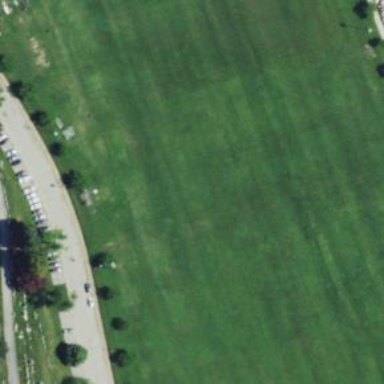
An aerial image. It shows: Soccer pitch designated for leisure and sports activities.